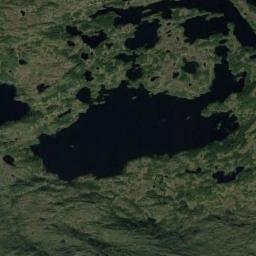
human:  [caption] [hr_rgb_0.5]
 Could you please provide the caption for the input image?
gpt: A big lake and some small lakes lie in a mountainous area and the water is dark blue .

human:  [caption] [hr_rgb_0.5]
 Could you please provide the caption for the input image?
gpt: Swarm of lakes into a large piece, Scattered in the green forest .

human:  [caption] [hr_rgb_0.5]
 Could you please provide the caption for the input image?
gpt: The lake in the picture is winding .

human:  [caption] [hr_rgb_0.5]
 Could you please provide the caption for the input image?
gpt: There are many lakes of different shapes and sizes .

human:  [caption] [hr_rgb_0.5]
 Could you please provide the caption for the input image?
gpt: There are green meadows and bare land around the lakes .